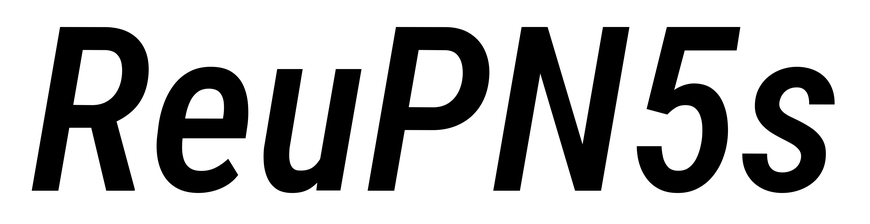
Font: Roboto-Italic_Condensed_Medium_Italic